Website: lowes
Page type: billing-address
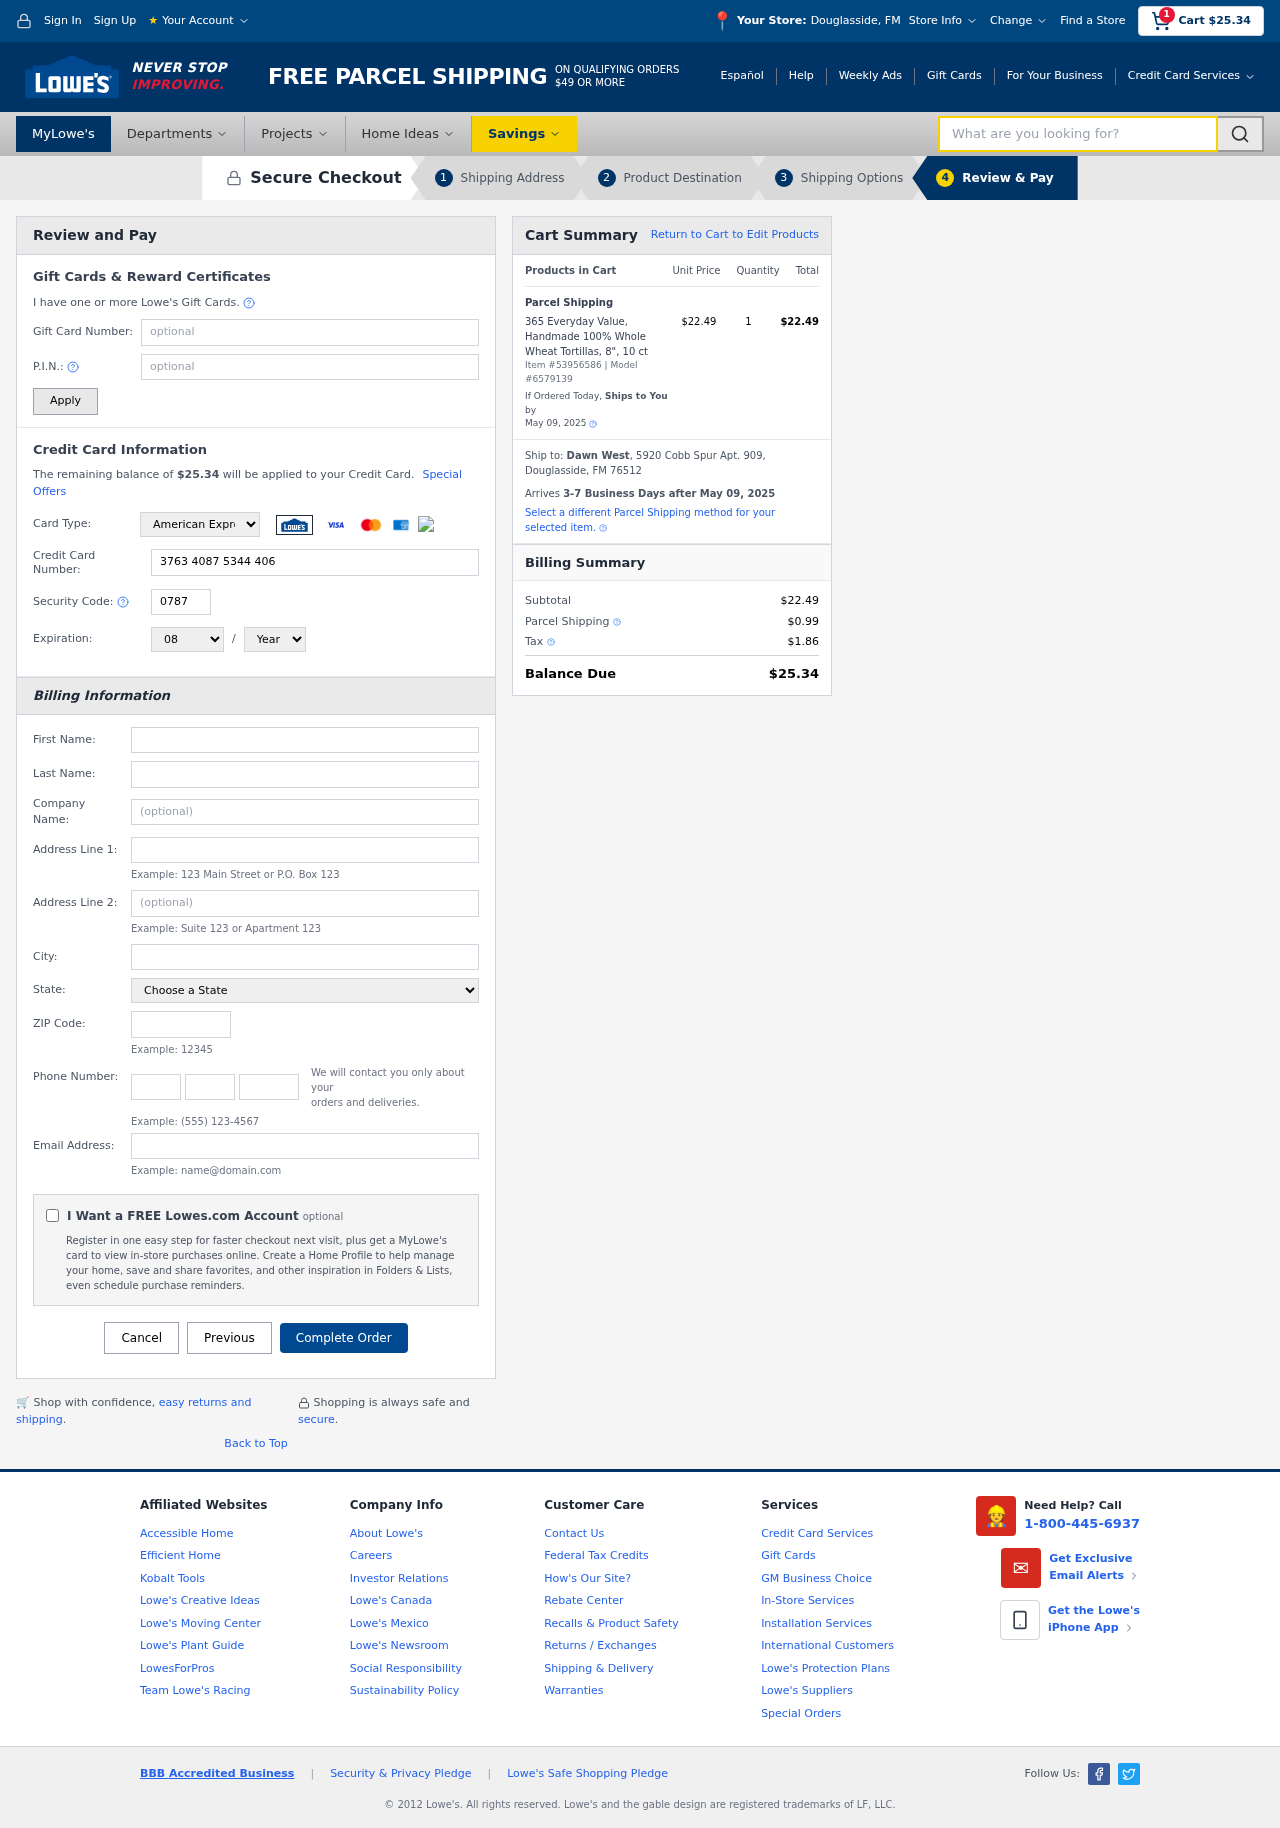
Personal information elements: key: PII_CARD_CVV
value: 0787
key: PII_CARD_EXPIRY_MONTH
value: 08
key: PII_CARD_EXPIRY_YEAR
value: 28
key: PII_CARD_NUMBER
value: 3763 4087 5344 406
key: PII_CARD_TYPE
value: American Express
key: PII_CITY
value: Douglasside
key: PII_CITY_STATE
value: Douglasside, FM
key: PII_COMPANY
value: Sanchez, Bowman and Henry
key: PII_EMAIL
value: dawnwest@yahoo.com
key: PII_FIRSTNAME
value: Dawn
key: PII_FULLNAME
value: Dawn West
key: PII_LASTNAME
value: West
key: PII_PHONE_AREA
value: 655
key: PII_PHONE_PREFIX
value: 877
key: PII_PHONE_SUFFIX
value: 4528
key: PII_POSTCODE
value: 76512
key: PII_STATE
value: FM
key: PII_STREET
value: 5920 Cobb Spur Apt. 909
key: PII_CITY_STATE_ZIP
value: Douglasside, FM 76512
Product elements: key: PRODUCT1_NAME
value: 365 Everyday Value, Handmade 100% Whole Wheat Tortillas, 8", 10 ct
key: PRODUCT1_PRICE
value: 22.49
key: PRODUCT1_QUANTITY
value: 1
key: PRODUCT_ITEM_NUMBER
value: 53956586
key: PRODUCT_MODEL_NUMBER
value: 6579139
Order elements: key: ORDER_SUBTOTAL
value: $25.34
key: ORDER_TOTAL
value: $25.34
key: ORDER_SHIPPING_DATE
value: May 09, 2025
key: ORDER_SUBTOTAL
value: $22.49
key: ORDER_DELIVERY_DATE
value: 3-7 Business Days after May 09, 2025
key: ORDER_SHIPPING_DATE2
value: May 09, 2025
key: ORDER_SUBTOTAL2
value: $22.49
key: ORDER_SHIPPING_COST
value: $0.99
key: ORDER_TAX
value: $1.86
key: ORDER_TOTAL2
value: $25.34
Search elements: key: HEADER_SEARCH
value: What are you looking for?